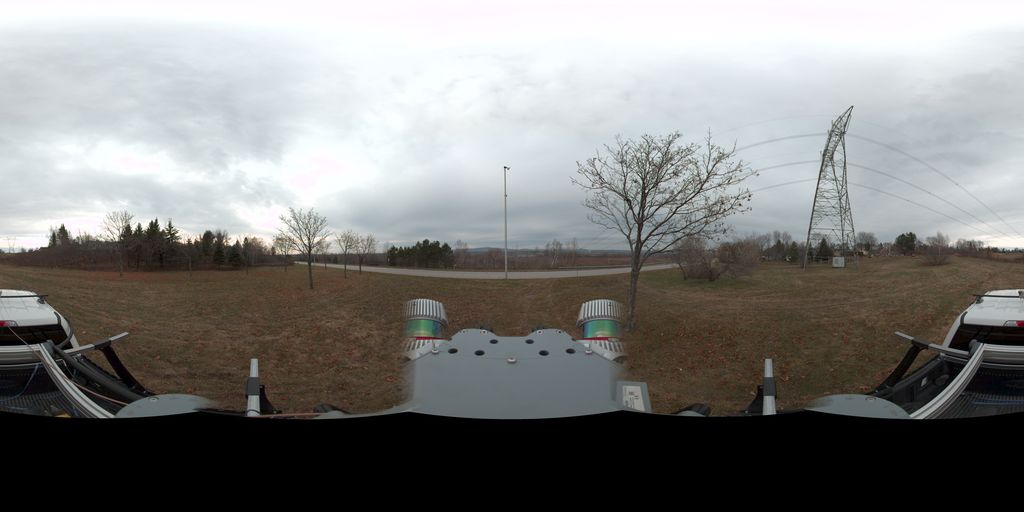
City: quebec_city